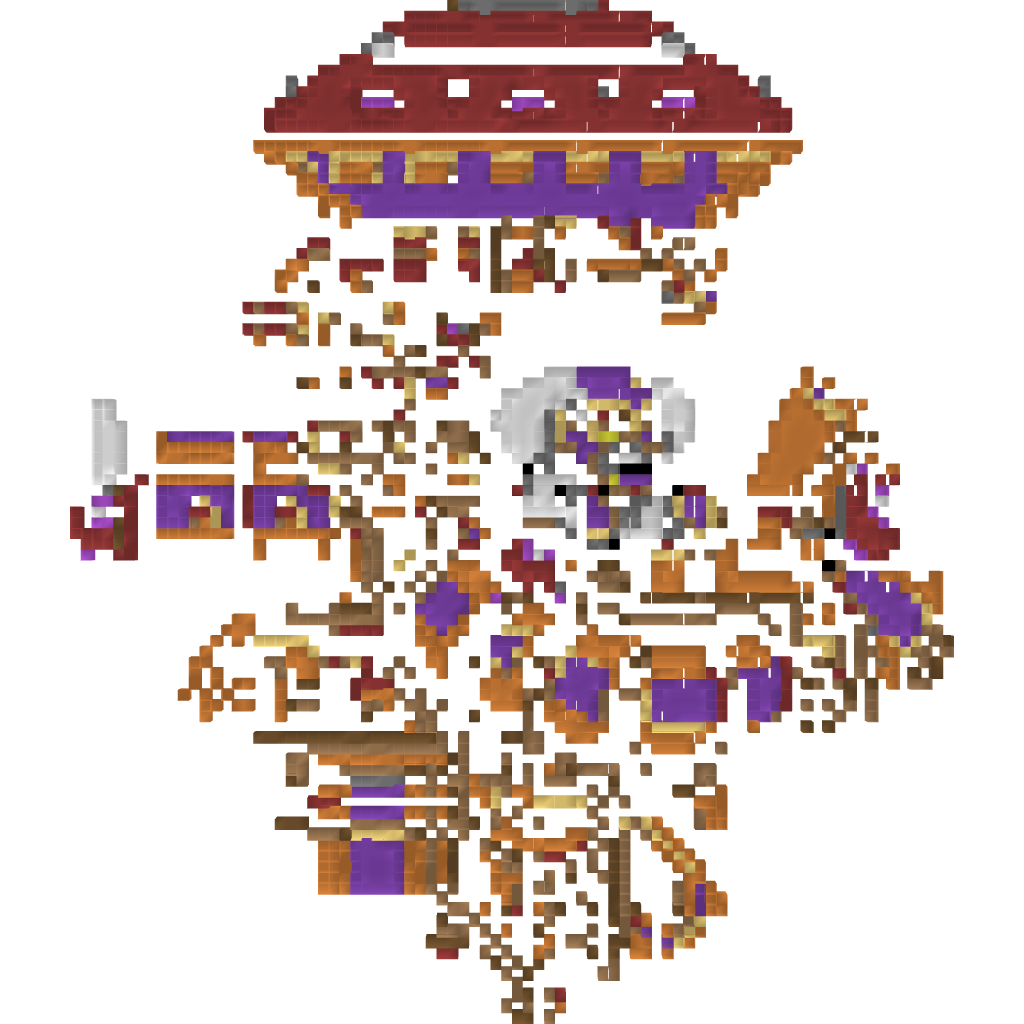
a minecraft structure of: Wily Machine #1 (ErnieCIII) bad low quality